Question: Is it possible to override Chrome browser settings from an extension somehow?
I'm particularly interested in the global "Encoding" setting, which is set wrong by default and causes problems with the "filesystem:" URL scheme.

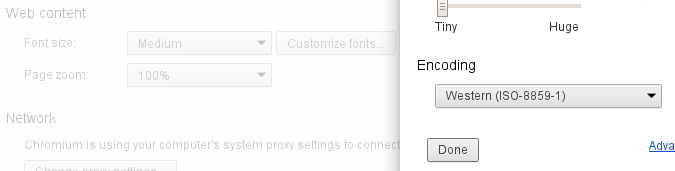
Answer: Probably not, as it may pose a security risk; the browser should not allow extensions modify its settings.